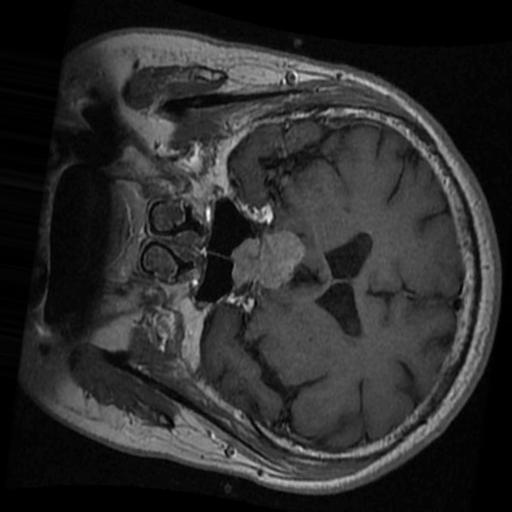
Label: brain_tumor